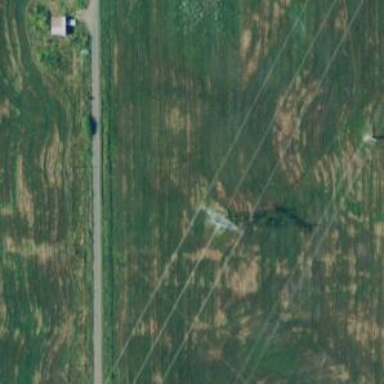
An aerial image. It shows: Lattice structure tower used for power distribution.